Question: If you search 'tomato' in google, i.e. <URL>
There will be a card-like feedback as follows.

This feature is quite useful since it's more specific and relevant, which also responds to a variety of other things.
My question is what's the name of this feature? Is there any API exposed for it?
Basically, I want to find more about it.
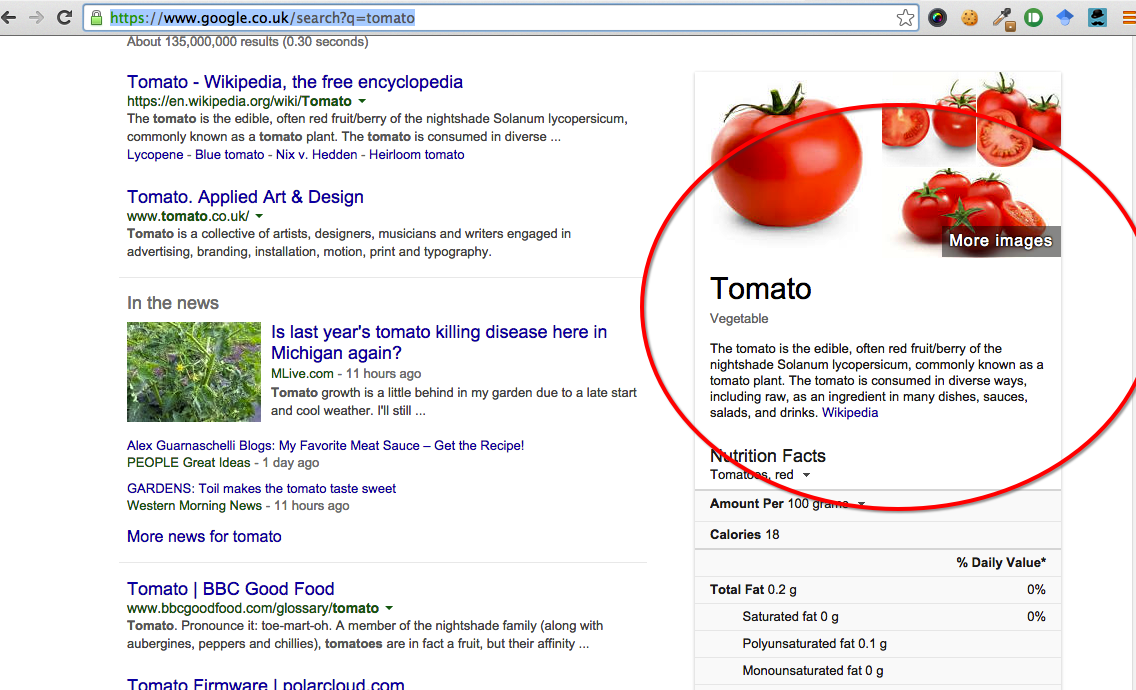
Answer: Okay. After digging into Google Developer Docs, I find out this is called Knowledge Graph. Wikipedia has provided a decent introduction to it. See <URL>